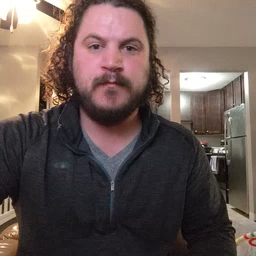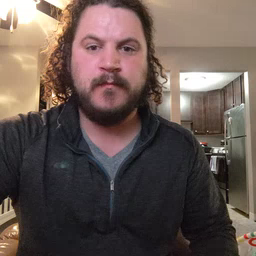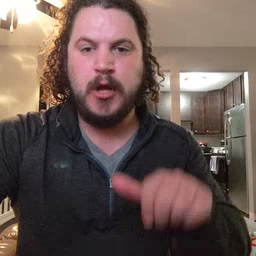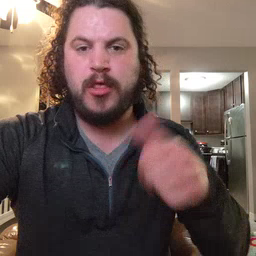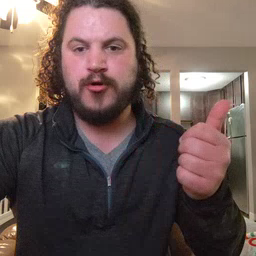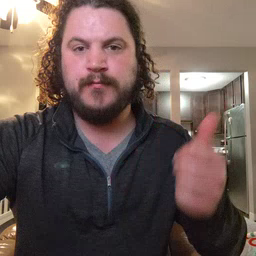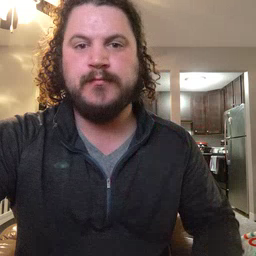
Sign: another